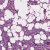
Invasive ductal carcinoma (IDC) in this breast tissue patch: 1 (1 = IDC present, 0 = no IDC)